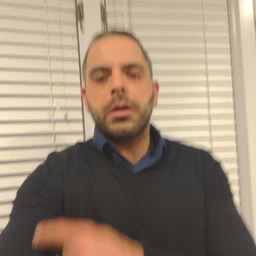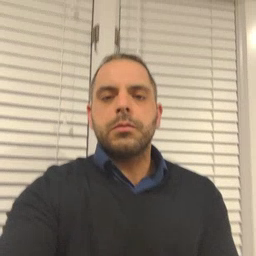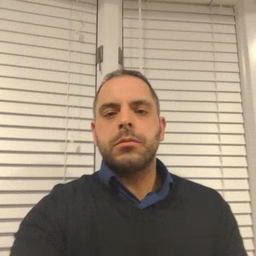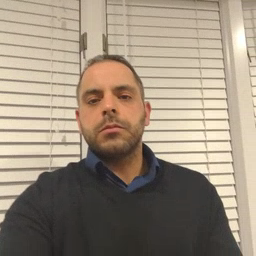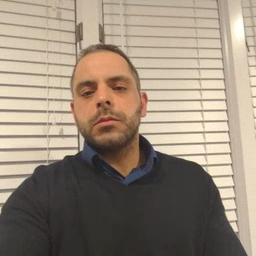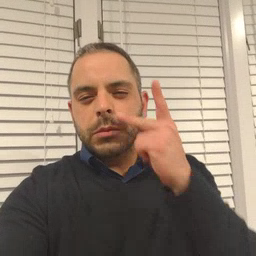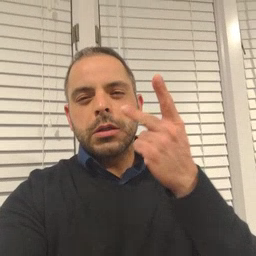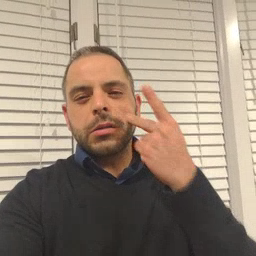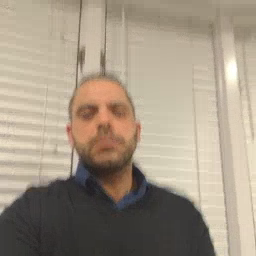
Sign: kitty